Question: I created simple video view application it's working fine. I have added layoutparams to video view and added videoview into one layout position, that time my media controller showing out of the region but i wish to show media controller over the video.Please give me your useful suggestions.
screen shot:

code:
'''
public class MainActivity extends Activity {
private VideoView view;
RelativeLayout layoutmain, layout;
@Override
protected void onCreate(Bundle savedInstanceState) {
super.onCreate(savedInstanceState);
setContentView(R.layout.activity_main);
layoutmain = (RelativeLayout) findViewById(R.id.id1);
MediaController controller = new MediaController(this);
view = new VideoView(this);
view.setVideoPath("/mnt/sdcard/jj.avi");
RelativeLayout.LayoutParams viewparam = new RelativeLayout.LayoutParams(FrameLayout.LayoutParams.MATCH_PARENT, FrameLayout.LayoutParams.MATCH_PARENT);
viewparam.addRule(RelativeLayout.ALIGN_PARENT_BOTTOM);
viewparam.addRule(RelativeLayout.ALIGN_PARENT_TOP);
viewparam.addRule(RelativeLayout.ALIGN_PARENT_LEFT);
viewparam.addRule(RelativeLayout.ALIGN_PARENT_RIGHT);
view.setLayoutParams(viewparam);
FrameLayout.LayoutParams viewparam1 = new FrameLayout.LayoutParams(FrameLayout.LayoutParams.WRAP_CONTENT, FrameLayout.LayoutParams.WRAP_CONTENT);
controller.setLayoutParams(viewparam1);
view.setMediaController(controller);
controller.setAnchorView(controller);
view.requestFocus();
view.start();
try {
layout = new RelativeLayout(this);
RelativeLayout.LayoutParams viewparam2 = new RelativeLayout.LayoutParams(500, 500);
viewparam2.setMargins(20, 20, 0, 0);
layout.setLayoutParams(viewparam2);
layout.setBackgroundColor(Color.BLACK);
layout.addView(view);
layout.addView(controller);
} catch (Exception e) {
e.printStackTrace();
}
layoutmain.addView(layout);
}
}
'''
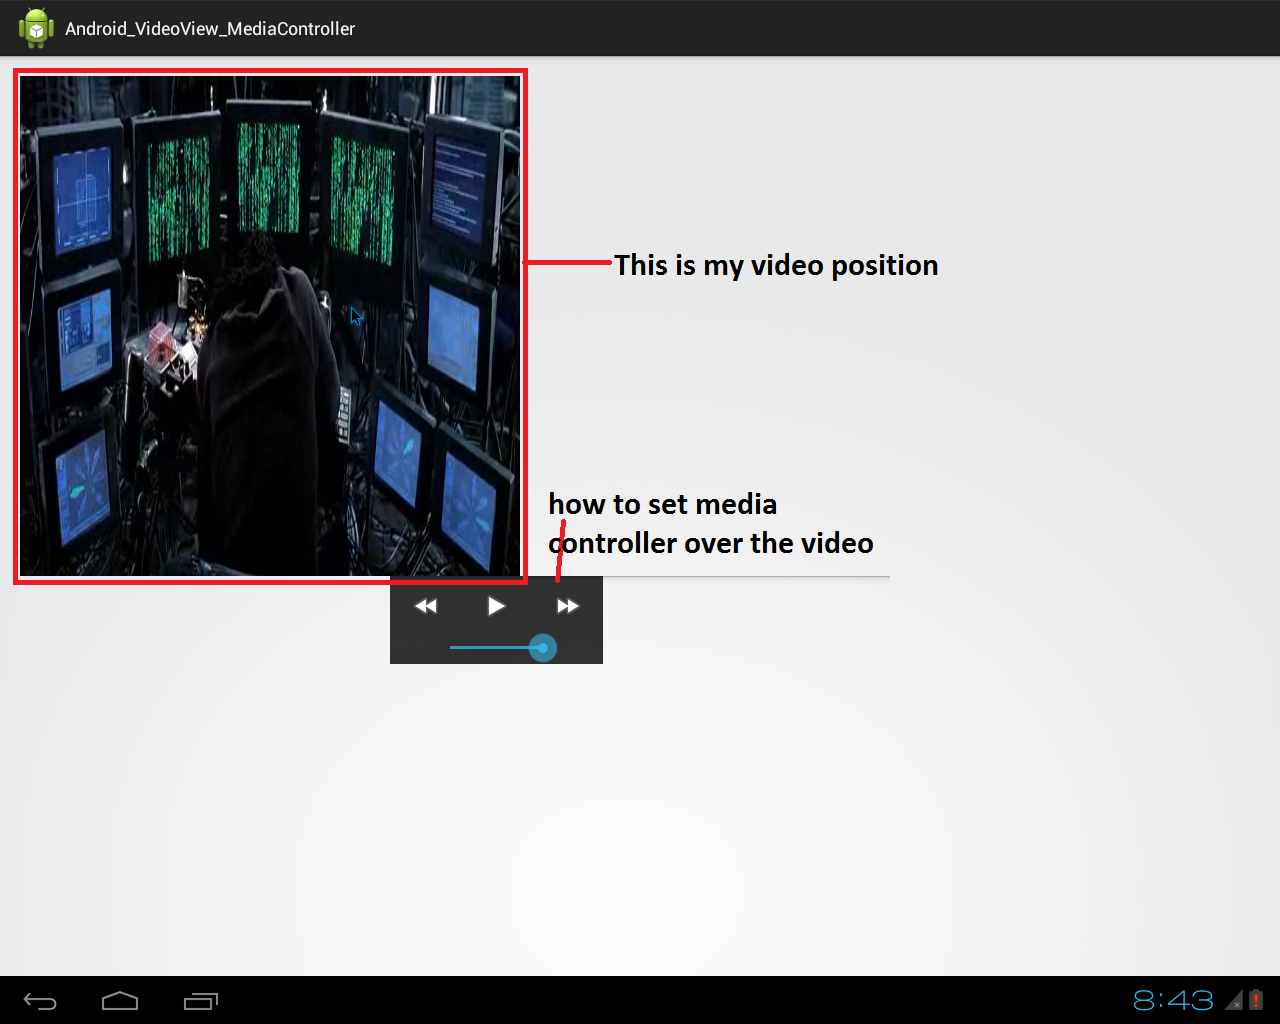
Answer: Create a view in xml where you want to put the controller, then in code write like this
'''
View v = findViewById(R.Id.yourView);
controller.setAnchorView(v);
'''